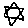
Label: star